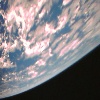
Label: cloud